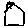
Label: house